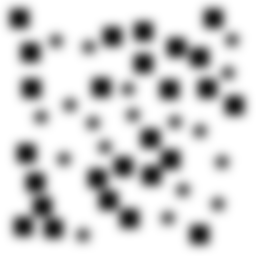
Squares: 26
Triangles: 0
Stars: 18
Total shapes: 44